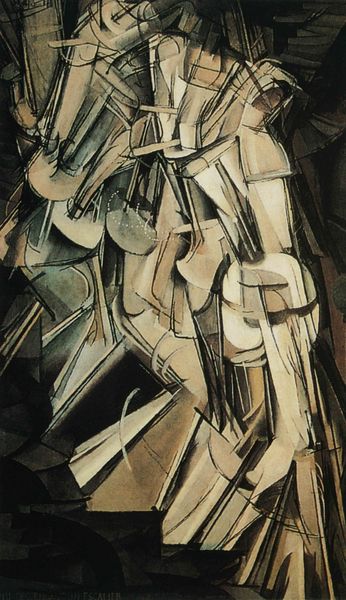
Titel: Nude Descendung a Staircase, No.2
Künstler: Marcel Duchamp
Standort: Philadelphia (Pennsylvania)
Institution: Philadelphia Museum of Art
Schlagwörter: akt, kopf, körper, mann, schatten, weiß, gelb, grün, kubismus, ocker, bewegung, braun, frau, grau, hintergrund, holz, licht, schwarz, tür, beige, arme, öl, dunkelheit, figur, beine, bein, italien, studie, bündel, abstrakt, fläche, flächen, hellbraun, formen, linien, latten, amerika, moment, figuren, treppe, stufe, stufen, knie, striche, bögen, futurismus, linie, dynamik, ritter, rüstung, picasso, schreiten, golden, geschwindigkeit, duchamp, steigend, bewegungsstudie, herab, boccioni, simultan, pablo, phasen, hinab, zerstückelung, abgang, pablo picasso, marcel, marcel duchamp, simultaneität, hinabsteigend, akt die treppe heruntersteigen, akt die treppe hinabsteigend, eine treppe heruntergehen, aufgesplittert, boccione, durcbrochen, ecco, heruntergehend, rechts links, ssimultan, treppensteigend